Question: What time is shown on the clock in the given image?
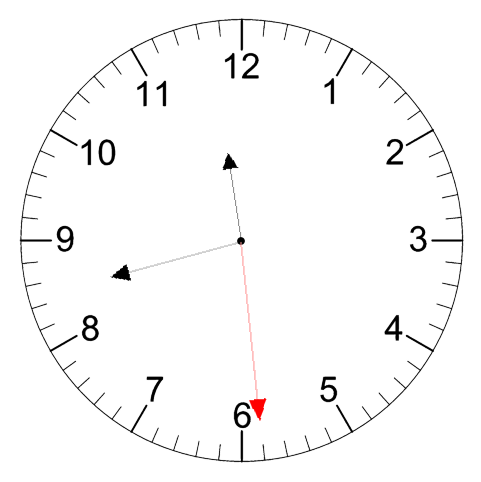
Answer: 11:42:29